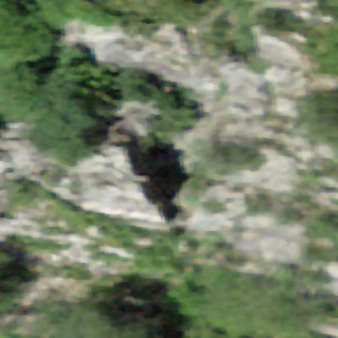
Label: bouldering_area